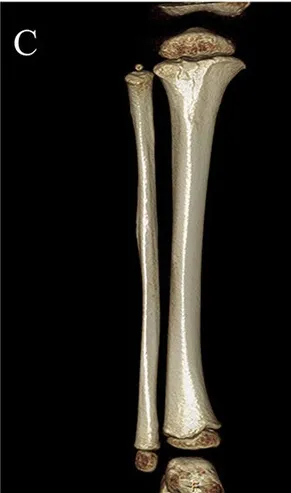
3d CT reconstruction demonstrating both uniform bone mineral density, and ,continuous cortical of right proximal fibula.
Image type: radiology (ct)